Interaction volume radius: 5 \u00c5
Interaction volume height: 10 \u00c5
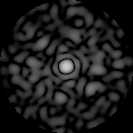
Disorder parameter: 0.8726